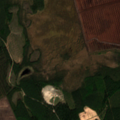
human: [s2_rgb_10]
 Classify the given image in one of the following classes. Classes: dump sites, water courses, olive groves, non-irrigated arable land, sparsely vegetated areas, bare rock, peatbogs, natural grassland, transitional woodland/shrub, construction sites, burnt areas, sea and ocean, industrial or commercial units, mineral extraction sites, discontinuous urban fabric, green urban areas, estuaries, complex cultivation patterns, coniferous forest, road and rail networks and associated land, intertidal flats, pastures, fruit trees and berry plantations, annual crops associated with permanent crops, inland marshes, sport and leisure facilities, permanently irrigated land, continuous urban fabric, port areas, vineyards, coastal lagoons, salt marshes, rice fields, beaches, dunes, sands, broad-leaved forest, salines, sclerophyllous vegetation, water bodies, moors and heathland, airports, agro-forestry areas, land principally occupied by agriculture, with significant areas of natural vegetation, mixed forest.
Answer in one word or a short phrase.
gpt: non-irrigated arable land, coniferous forest, mixed forest, peatbogs